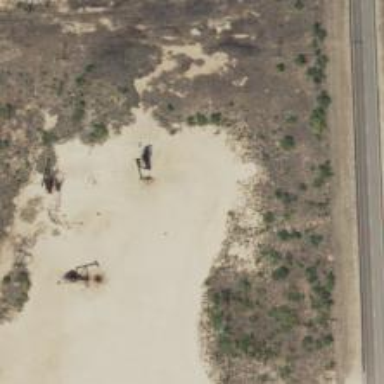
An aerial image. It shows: Petroleum well that is man-made.